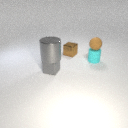
large gray metal cylinder in front of small brown rubber sphere